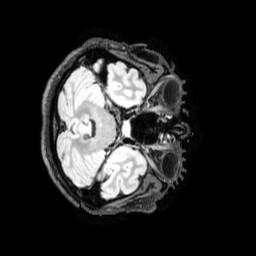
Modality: T2w
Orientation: axial
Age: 38
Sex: female
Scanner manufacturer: siemens
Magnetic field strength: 3 T
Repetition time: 5 s
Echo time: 0.394 s